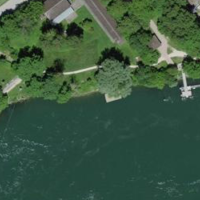
EUNIS habitat code: 55
Species observed at this site:
Passer domesticus
Cygnus olor
Anas platyrhynchos
Motacilla alba
Hirundo rustica